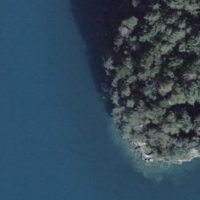
EUNIS habitat code: 14
Species observed at this site:
Ilex aquifolium